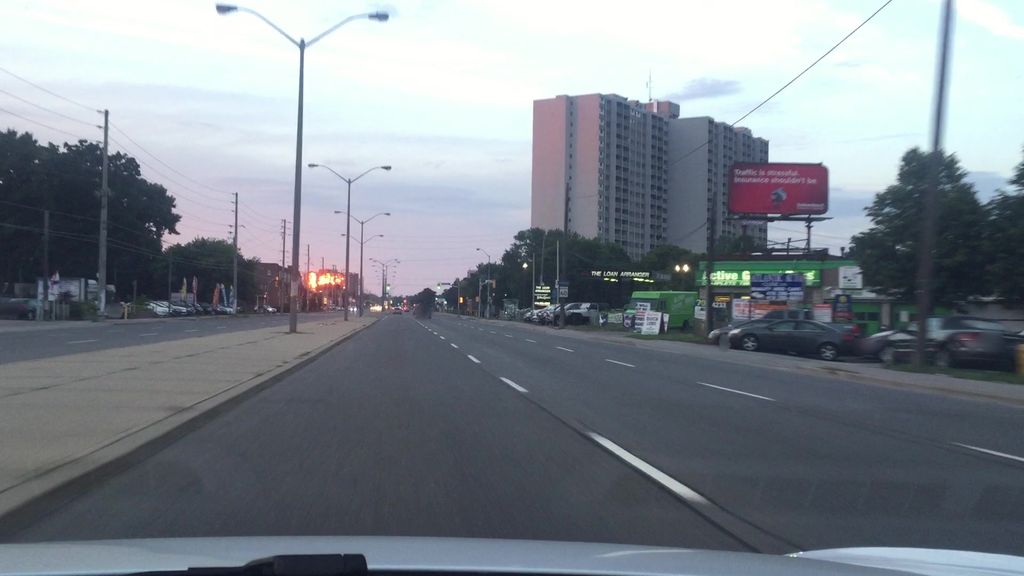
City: toronto